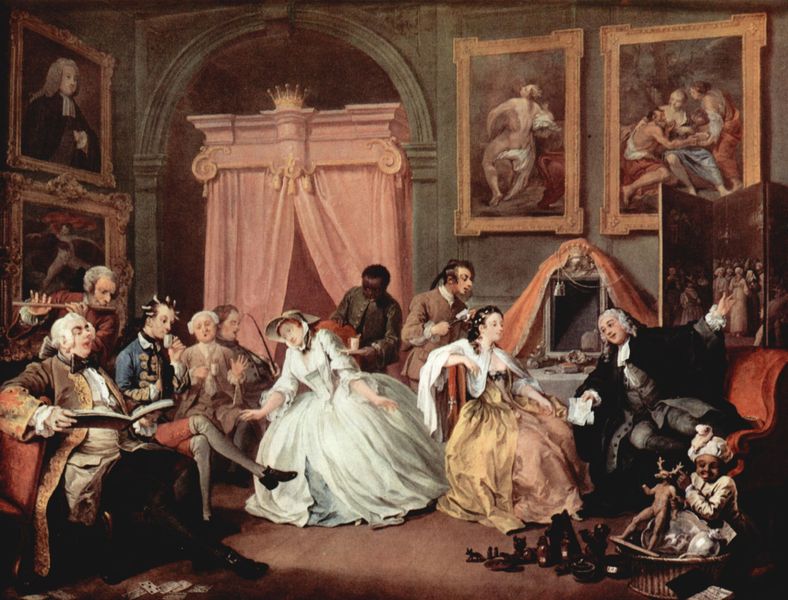
Titel: Morgendlicher Empfang der Comtesse
Künstler: William Hogarth
Standort: London
Institution: National Gallery
Schlagwörter: blau, gemälde, gruppe, mann, weiß, frauen, gelb, menschen, sitzen, bunt, damen, fenster, frankreich, frau, frisur, getränk, grau, hut, kleid, kleider, männer, raum, tisch, tür, zimmer, dame, rot, schloss, fest, gesellschaft, gespräch, herren, malerei, mode, rock, versammlung, alt, anzug, feier, feiern, gelage, trinken, barock, diener, rahmen, spitze, bildnis, gruppenporträt, innenraum, porträt, spiegel, vorhang, gold, haare, interieur, mantel, reich, sessel, adel, familie, innen, kind, personen, rokkoko, gesang, konzert, musik, musiker, england, krone, locken, renaissance, rokoko, rosa, genre, kinder, adelige, perücke, bein, farbig, bilder, bogen, noten, schuhe, tüll, hof, französisch, könig, frack, herrschaften, karikatur, salon, weiber, holzboden, kaffee, pfeife, lesen, paravent, bett, zofe, menzel, strumpf, tee, ankleiden, gemach, galerie, spiel, neger, arkade, knabe, buch, palast, ironie, satire, schuh, bildnisse, gruppenbild, puppe, lustig, flöte, querflöte, geiger, moral, wandbilder, singen, moor, zeus, priester, empfang, korsett, baldachin, fröhlich, mohr, adlige, hochzeit, leser, königin, livree, bild im bild, prunk, perücken, theatralisch, gespräche, flötenspiel, flötenspieler, vorlesen, hofnarr, spielzeug, vorleser, versailles, sturm und drang, sittenbild, appartement, versaille, risa, zeigegestus, vortrag, friseur, weißes kleid, zusammenkunft, hogarth, hofdamen, hausmusik, william hogarth, petersburger hängung, mariage a la mode, marriage a la mode, conversation peace, empfindsamkeit, königig, romantic, weiße, fette männergestalten, kosmetiktisch, kammermusik, vrhang, schwarze männer, lustbarkeiten, gruppe von personen